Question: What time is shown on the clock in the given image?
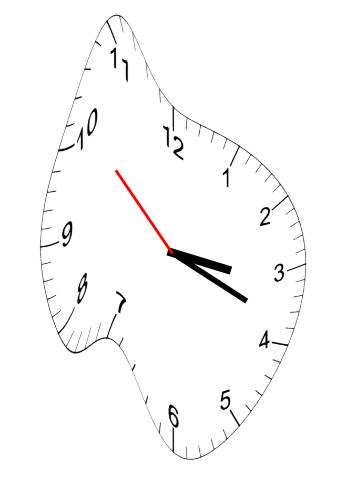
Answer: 03:18:52